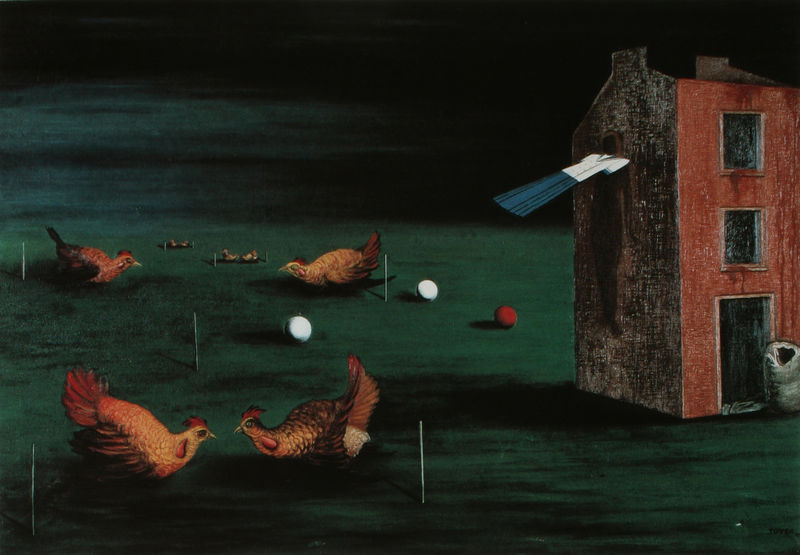
Titel: Am grünen Tisch
Künstler: Marie Toyen
Standort: Paris
Institution: Privatsammlung
Schlagwörter: angriff, dunkel, gewitter, himmel, kampf, schatten, wasser, weiß, grün, braun, fenster, kleid, nacht, schwarz, tür, dach, gebäude, haus, rot, wiese, federn, feld, wind, paar, sack, garten, krug, wellen, schnabel, italien, stab, fahne, kamm, unwetter, wettkampf, surrealismus, pfosten, spiel, ruine, billard, bälle, kugel, kugeln, schnäbel, stäbe, unkel, kämme, huhn, henne, hühner, surrealistisch, eier, paare, bilderbuch, kricket, hahnenkampf